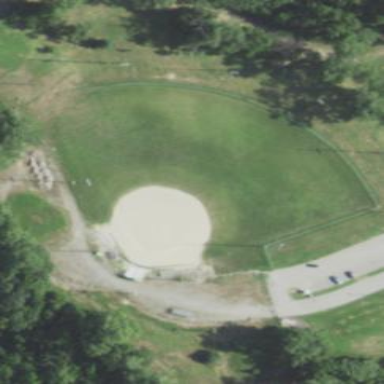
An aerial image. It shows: Baseball pitch for leisure land.